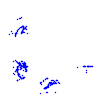
Particle: pion